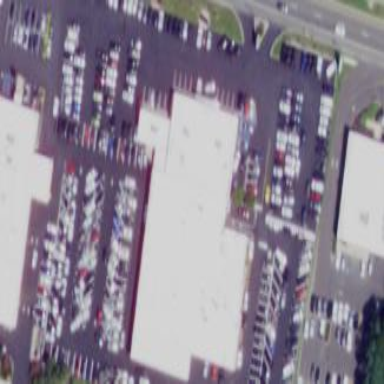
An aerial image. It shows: Building housing car shop.